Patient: sex M, age 61
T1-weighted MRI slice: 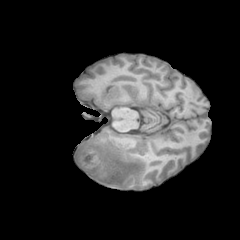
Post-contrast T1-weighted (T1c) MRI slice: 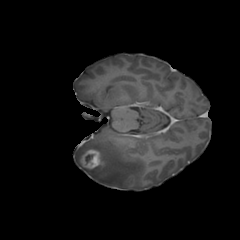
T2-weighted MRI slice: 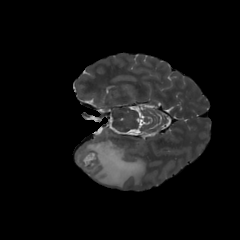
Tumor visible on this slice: yes
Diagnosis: Glioblastoma, IDH-wildtype
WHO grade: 4